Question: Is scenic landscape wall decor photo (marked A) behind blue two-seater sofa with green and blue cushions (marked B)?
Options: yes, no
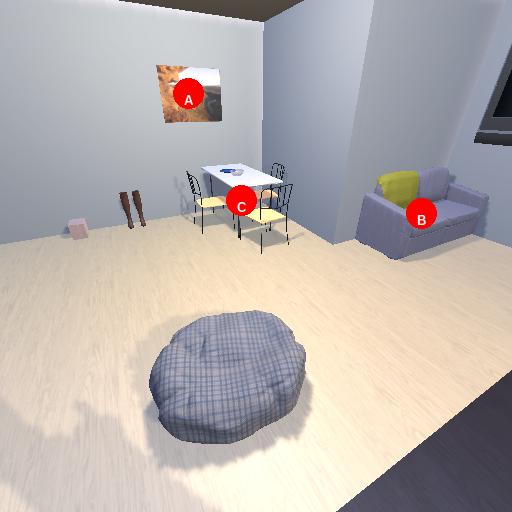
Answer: yes